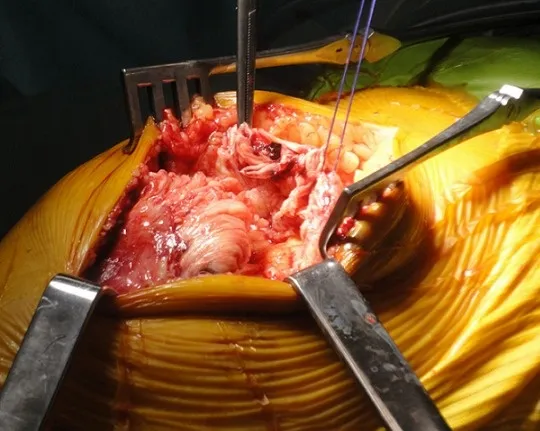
Surgical exploration showing complete rupture of quadriceps tendon onto the vastus intermedius.
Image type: medical_photograph (other_medical_photograph)